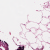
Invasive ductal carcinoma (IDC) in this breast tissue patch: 0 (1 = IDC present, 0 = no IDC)